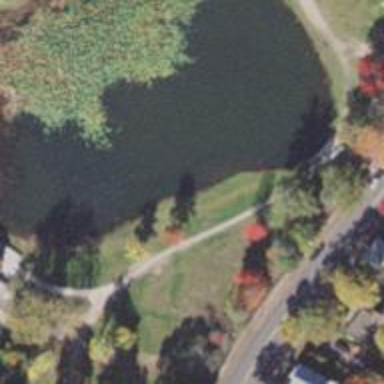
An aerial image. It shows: Pond in ice rink leisure land area.